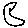
Label: moon